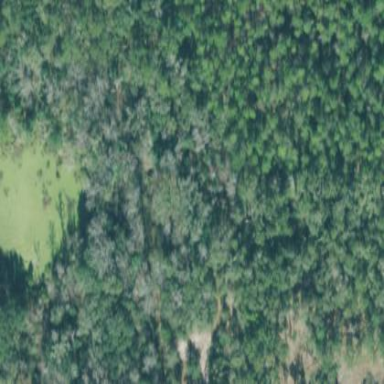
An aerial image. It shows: Mixed woodland area with various types of leaves.